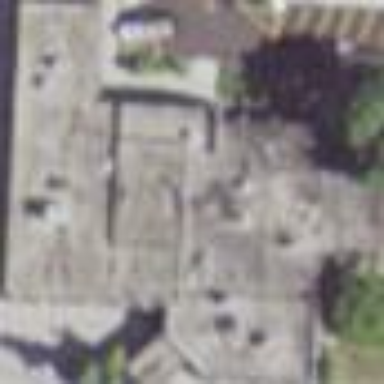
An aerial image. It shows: Building.